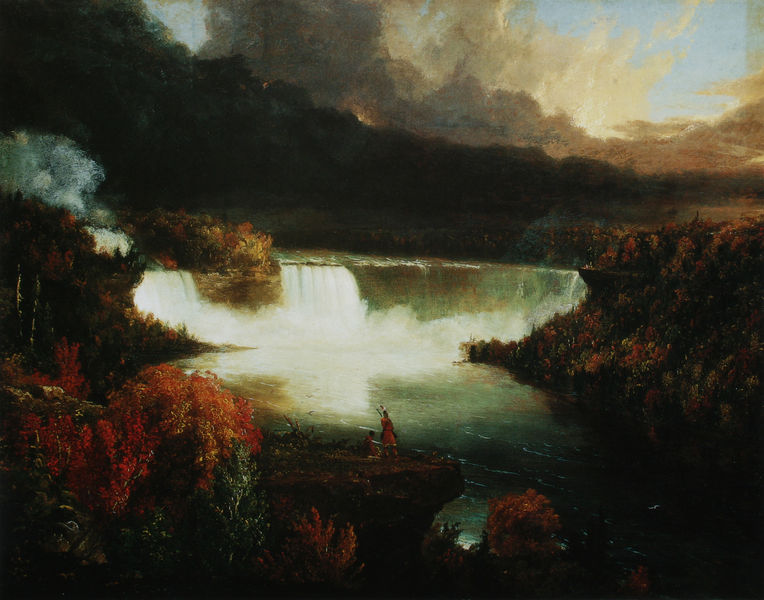
Titel: Distant View of Niagara Falls
Künstler: Thomas Cole
Standort: Chicago (Illinois)
Institution: The Art Institute of Chicago
Schlagwörter: baum, berg, blau, blätter, dunkel, felsen, gemälde, gewitter, himmel, laub, mann, schatten, wasser, weiß, wolken, bäume, fluss, gelb, grün, landschaft, menschen, ocker, see, sitzen, teich, ufer, abend, blume, blumen, braun, bunt, hell, licht, männer, schwarz, blüten, rot, wolke, leute, malerei, mensch, stehen, spiegel, öl, birken, dämmerung, horizont, natur, sonnenaufgang, spiegelung, strauch, wolen, busch, büsche, gewässer, rauch, sonne, sträucher, insel, land, dunkelheit, figur, sitzend, personen, vater, blatt, pflanze, pflanzen, england, schön, wald, wasserfall, boot, bewölkt, hellblau, aussicht, gischt, schiff, wellen, düster, berge, fels, gebirge, nebel, sonnenuntergang, herbst, amerika, figuren, rauschen, romantik, schaum, strom, ölgemälde, brand, dampf, querformat, sturm, stämme, turner, unwetter, wetter, soldaten, widerschein, spiegeln, stufe, stufen, athmosphäre, klippe, wälder, abgrund, leinwand, beten, landzunge, spritzen, blaugrün, rotbraun, fall, sturz, maum, opfer, felsvorsprung, sohn, stürzen, tosen, kaskade, herbstlaub, indianer, katarakt, seenlandschaft, wassermassen, wasserfälle, nordamerika, kanada, niagara, neue welt, black rock, indian summer, ströucher, verfärnt, wasserfalll, +himmel, wässerchen, iguacu, witzel